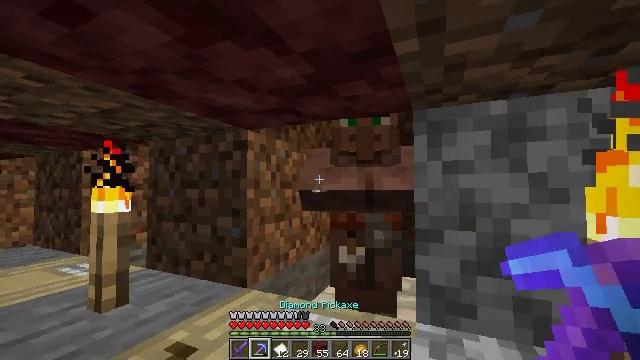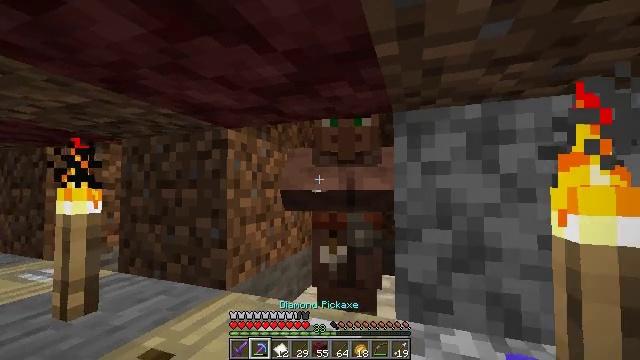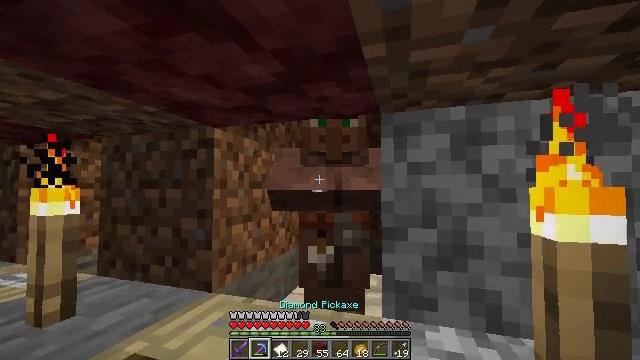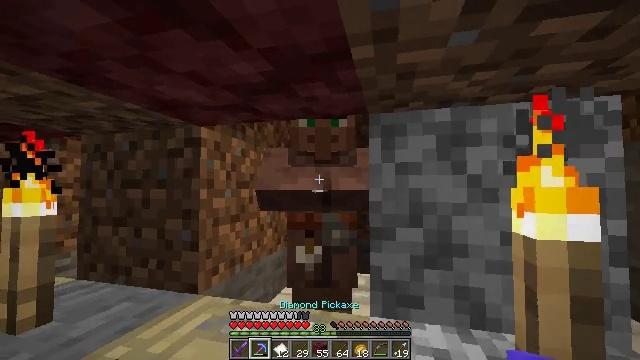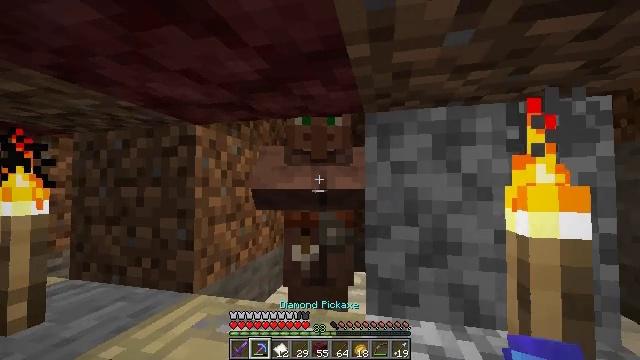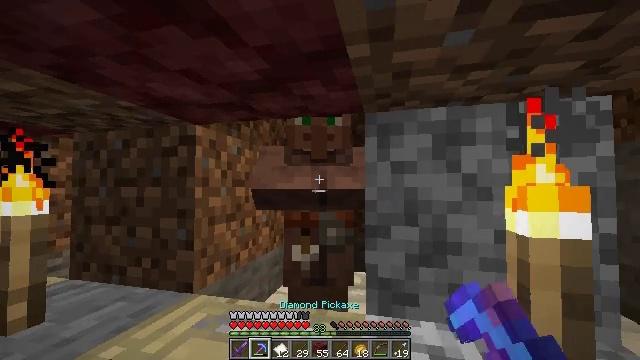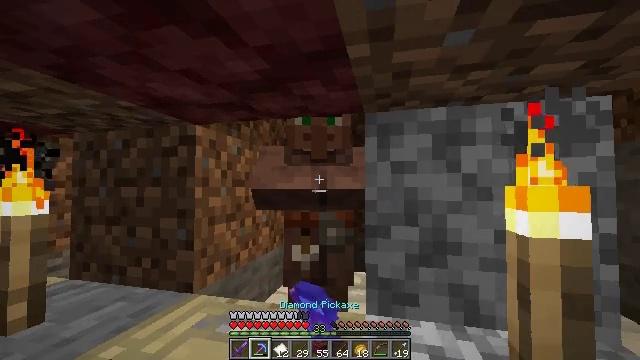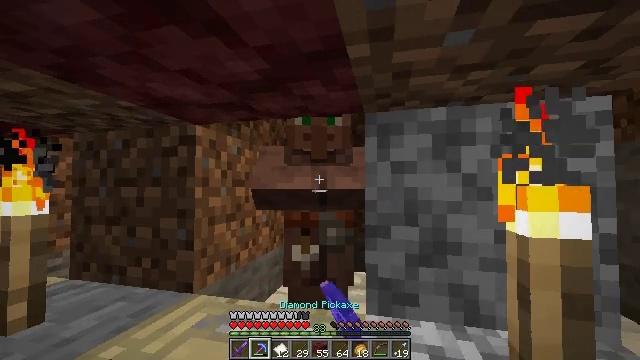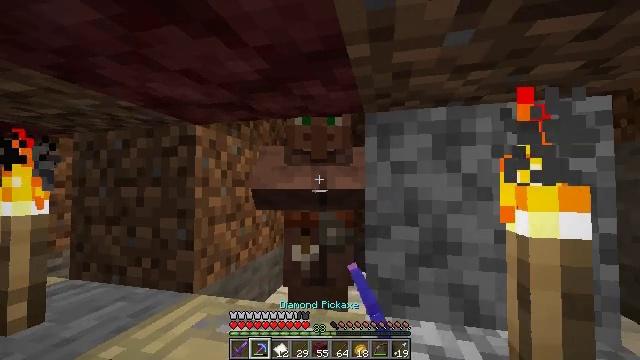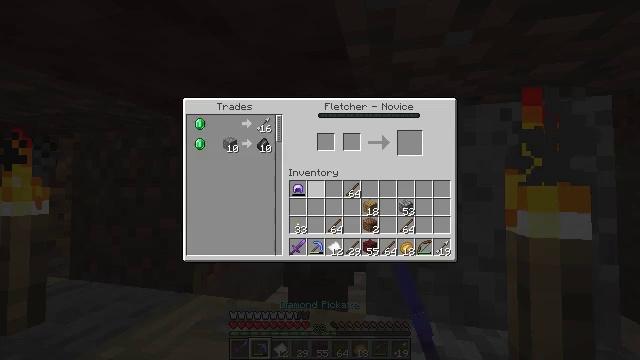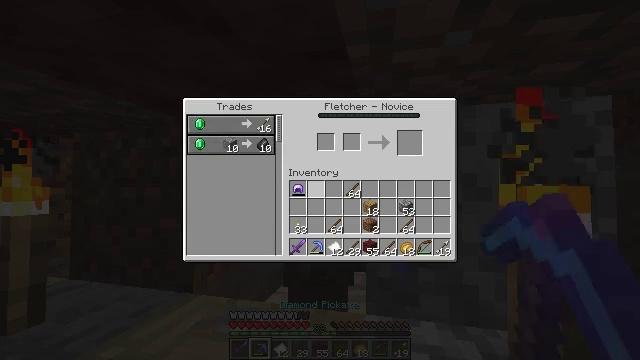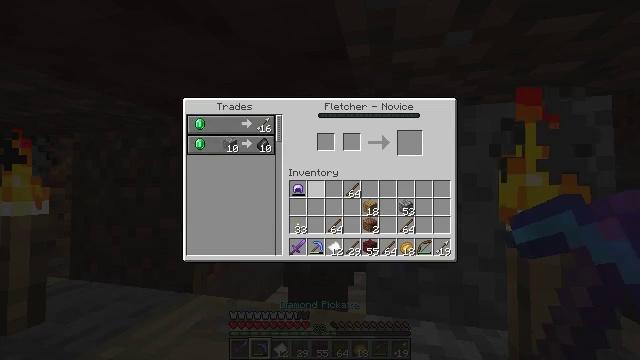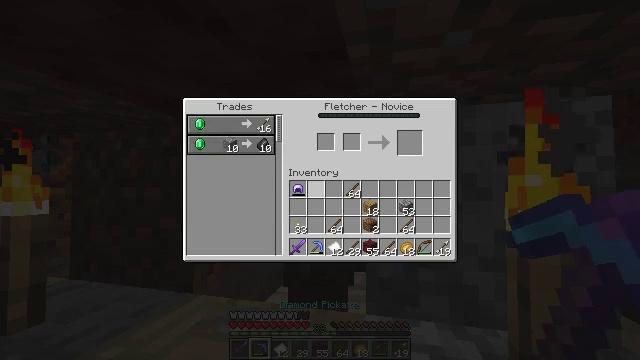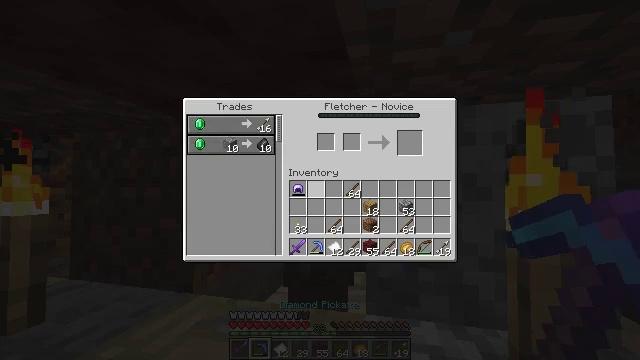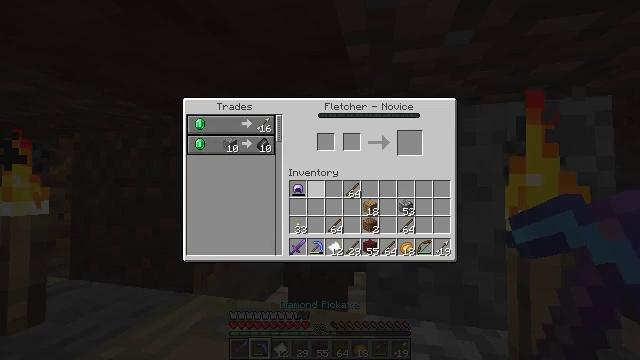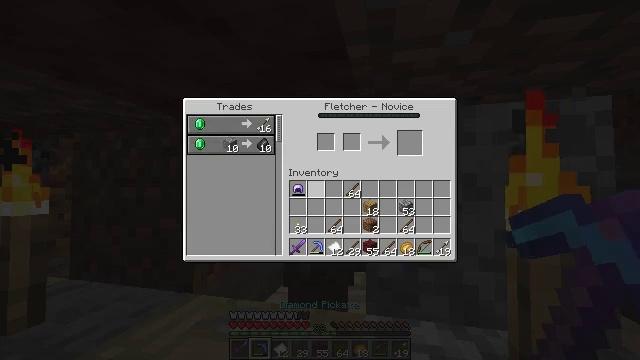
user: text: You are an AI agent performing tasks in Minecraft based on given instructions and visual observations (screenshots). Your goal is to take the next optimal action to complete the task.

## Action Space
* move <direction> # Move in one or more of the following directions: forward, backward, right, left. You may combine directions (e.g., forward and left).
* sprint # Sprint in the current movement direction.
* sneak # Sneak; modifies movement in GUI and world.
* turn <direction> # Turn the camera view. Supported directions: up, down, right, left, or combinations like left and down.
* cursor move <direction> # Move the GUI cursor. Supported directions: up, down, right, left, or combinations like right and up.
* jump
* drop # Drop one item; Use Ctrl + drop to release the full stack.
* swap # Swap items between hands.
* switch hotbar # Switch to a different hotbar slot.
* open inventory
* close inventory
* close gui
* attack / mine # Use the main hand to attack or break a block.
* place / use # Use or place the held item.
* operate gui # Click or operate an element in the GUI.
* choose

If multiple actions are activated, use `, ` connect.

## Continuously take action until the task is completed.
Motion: motion action
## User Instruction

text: Recycle the fletching table.
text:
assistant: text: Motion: turn right
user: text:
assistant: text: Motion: turn right
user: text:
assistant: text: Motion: turn right
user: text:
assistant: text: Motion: use / place
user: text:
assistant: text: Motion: use / place
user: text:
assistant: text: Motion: use / place
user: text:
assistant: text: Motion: use / place
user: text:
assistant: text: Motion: no_op
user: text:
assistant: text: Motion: open gui
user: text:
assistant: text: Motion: no_op
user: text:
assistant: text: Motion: no_op
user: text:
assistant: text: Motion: no_op
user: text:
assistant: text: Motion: no_op
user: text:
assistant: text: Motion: no_op
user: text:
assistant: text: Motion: no_op
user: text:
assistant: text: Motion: no_op
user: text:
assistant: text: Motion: no_op
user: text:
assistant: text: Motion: no_op
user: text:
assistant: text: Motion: no_op
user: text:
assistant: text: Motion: no_op
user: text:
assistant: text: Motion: no_op
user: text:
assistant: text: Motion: close gui
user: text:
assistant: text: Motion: no_op
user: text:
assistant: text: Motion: no_op
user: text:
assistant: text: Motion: no_op
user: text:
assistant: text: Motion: no_op
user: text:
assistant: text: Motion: no_op
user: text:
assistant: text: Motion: no_op
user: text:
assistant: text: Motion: no_op
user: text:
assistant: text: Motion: no_op